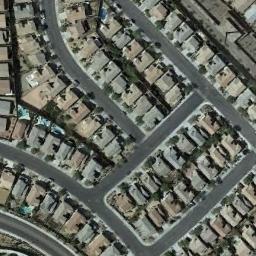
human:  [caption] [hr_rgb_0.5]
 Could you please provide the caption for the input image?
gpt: A dense residential area has lots of houses of the same style and some roads go through the residential area .

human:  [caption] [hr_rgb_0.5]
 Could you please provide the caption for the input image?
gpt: Most of the houses are rectangular .

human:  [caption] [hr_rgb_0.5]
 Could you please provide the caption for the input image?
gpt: The dense residential is next to the road .

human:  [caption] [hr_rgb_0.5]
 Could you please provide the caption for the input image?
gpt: There are many roads and neatly arranged houses and trees in densely populated areas .

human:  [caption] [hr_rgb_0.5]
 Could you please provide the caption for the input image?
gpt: There are brown and gray buildings on a dense residential area .